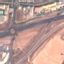
Land use / land cover: Highway